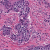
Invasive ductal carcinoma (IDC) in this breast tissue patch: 1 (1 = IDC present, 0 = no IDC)